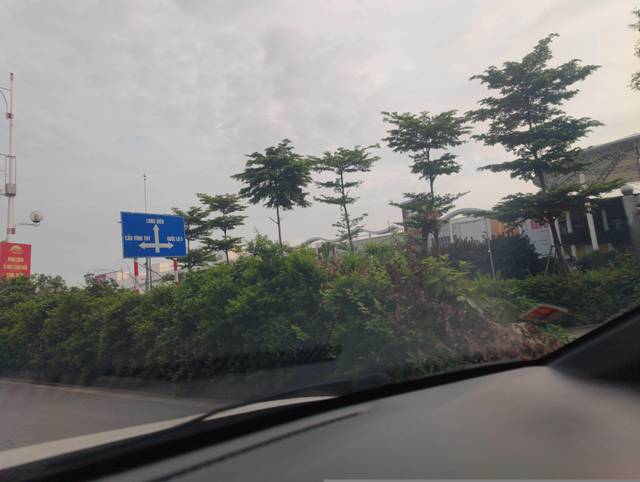
Region: Vietnam
Coordinates: 21.026, 105.899